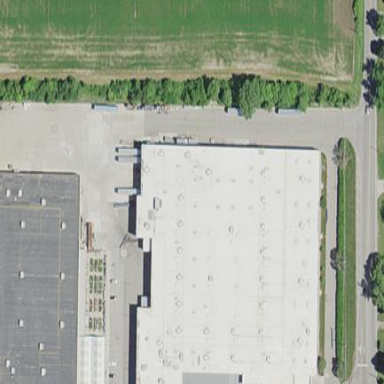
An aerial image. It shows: Retail building that operates as wholesale shop.